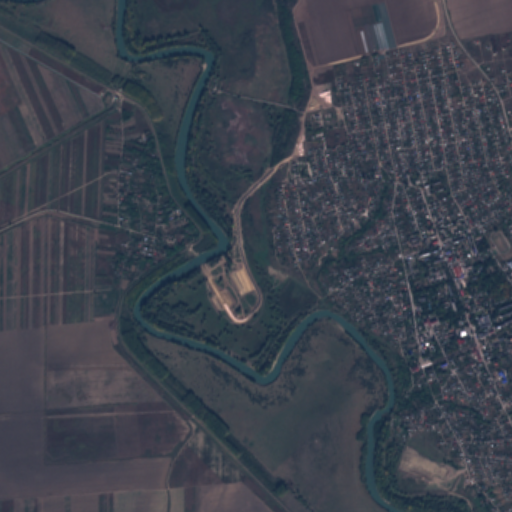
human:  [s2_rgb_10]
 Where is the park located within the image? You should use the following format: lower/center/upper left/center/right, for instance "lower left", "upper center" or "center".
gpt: The park is located in the lower right of the image.
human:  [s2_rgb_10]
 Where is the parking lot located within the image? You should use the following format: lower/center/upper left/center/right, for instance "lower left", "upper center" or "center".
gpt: The parking lot is located in the lower right of the image.
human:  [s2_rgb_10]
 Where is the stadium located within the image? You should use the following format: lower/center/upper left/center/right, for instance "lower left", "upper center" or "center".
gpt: The stadium is located in the center right of the image.
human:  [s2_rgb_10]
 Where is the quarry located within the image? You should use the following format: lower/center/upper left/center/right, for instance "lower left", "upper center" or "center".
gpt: There is no quarry in the image.